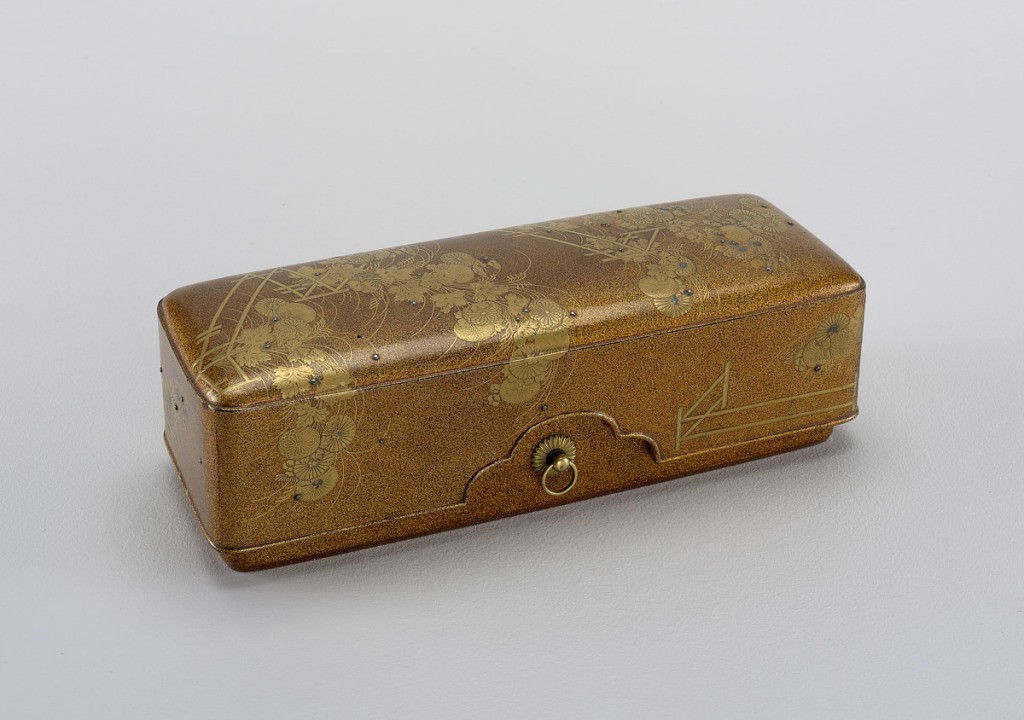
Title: Letter box
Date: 19th century
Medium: Lacquered wood, silver, brass
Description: Rectangular box with curved corners and an over-lapping cover; the cover is deep with a three-lobed cut in the center of each long side; these frame two brass rings, threaded on chrysanthemum mounts affixed to the box; the mounts are screwed to the box sides and capped with raised disks inside the box; the cover has a slightly convex upper surface. Both box and cover are painted with a gold 'nashiji', the rims of the two pieces are painted in matte 'fundame' gold. The cover and sides of the cover and box are decorated with diagonally bent fences against which sprays of chrysanthemum and grasses grow.